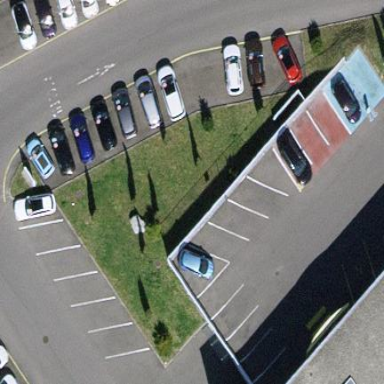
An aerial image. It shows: Car shop building.